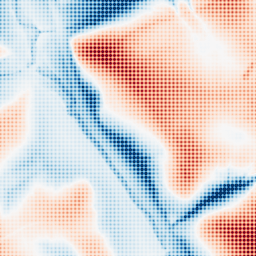
Category: edge_preserving
Decomposition family: guided
Decomposition parameters: radius: 32
eps: 0.1
Upsampling method: sinc_blackman
Upsampling parameters: scale: 8
kernel_size: 8
Upsampling scale: 8